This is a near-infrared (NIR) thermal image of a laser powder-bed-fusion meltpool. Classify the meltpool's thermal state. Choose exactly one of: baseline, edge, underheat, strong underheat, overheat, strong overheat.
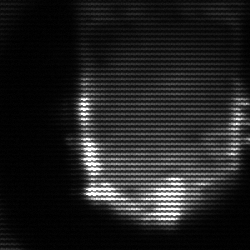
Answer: baseline